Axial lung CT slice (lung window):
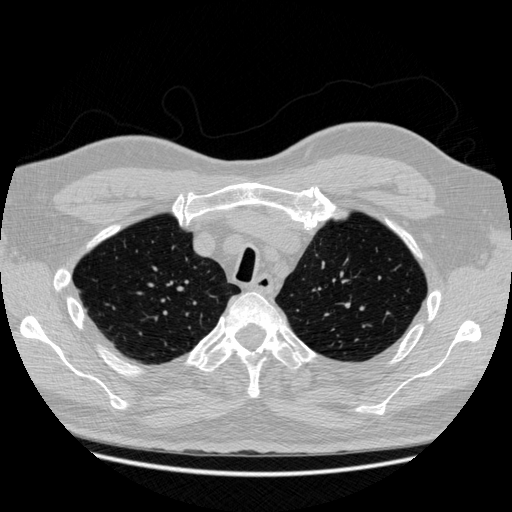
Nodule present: no